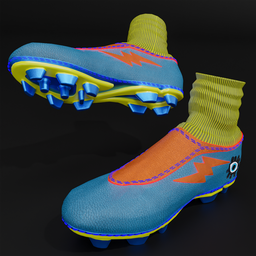
Label: people